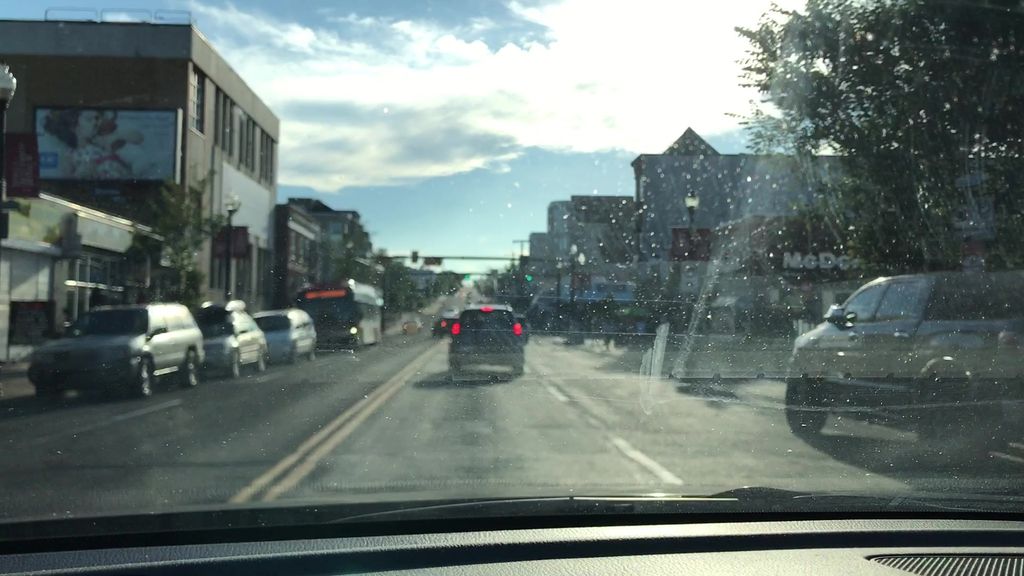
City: calgary